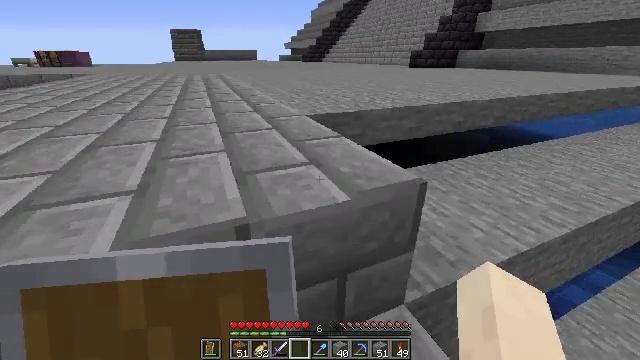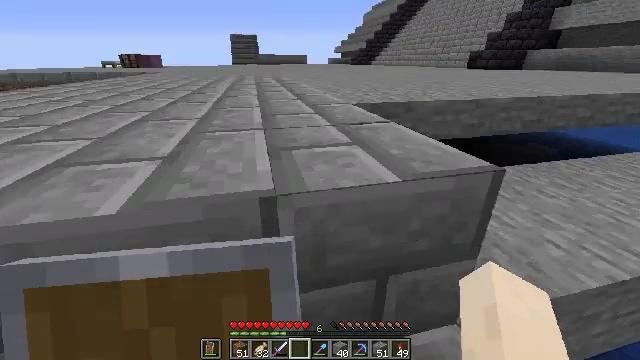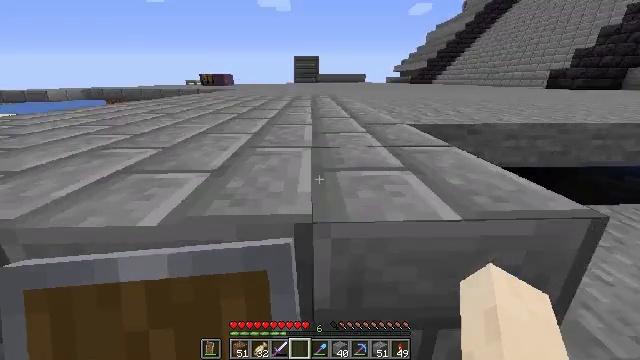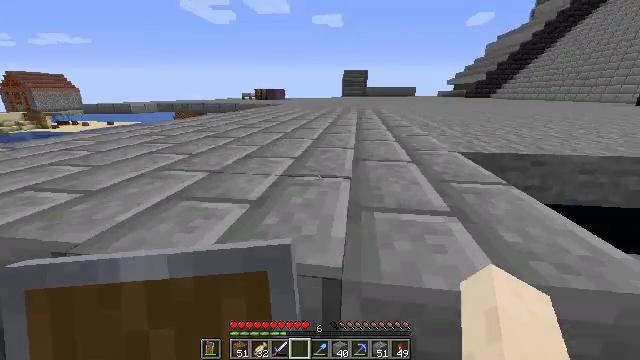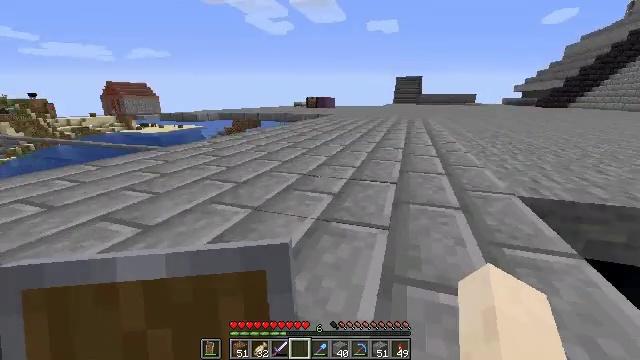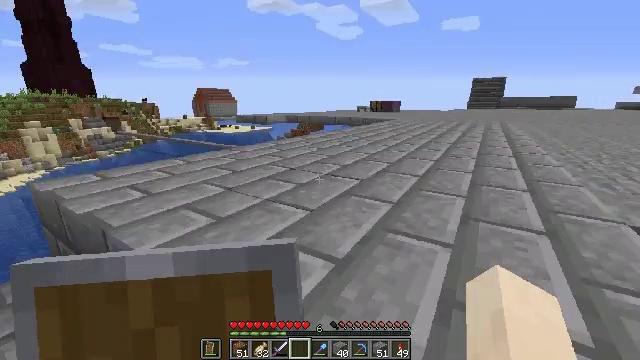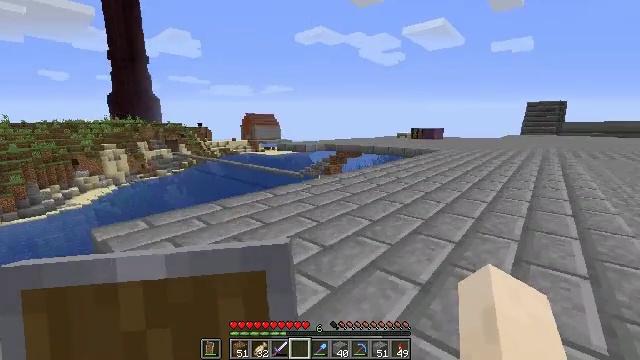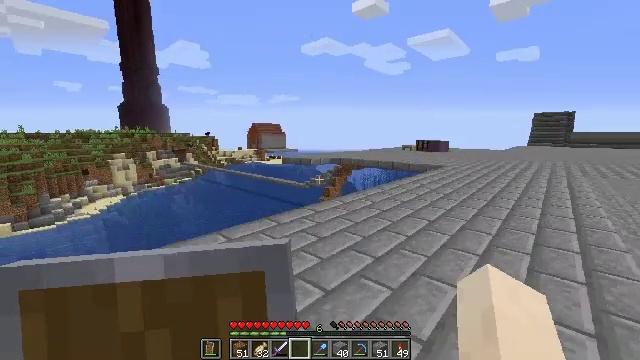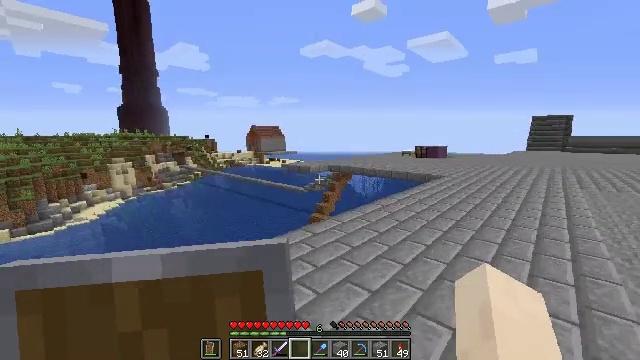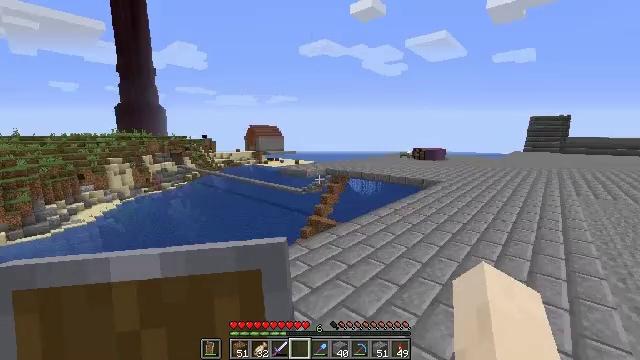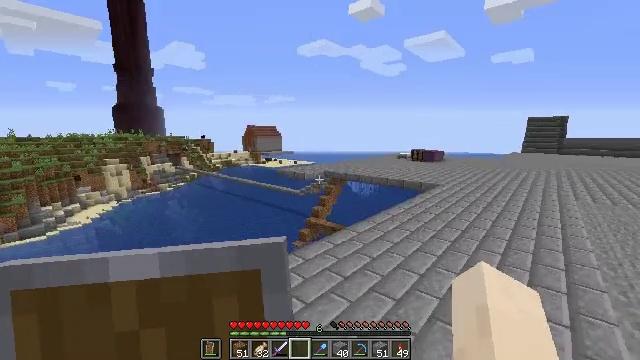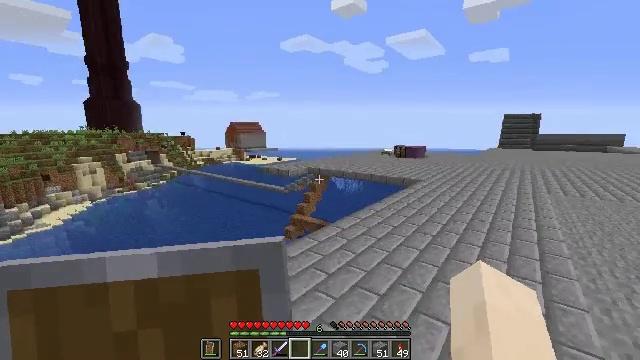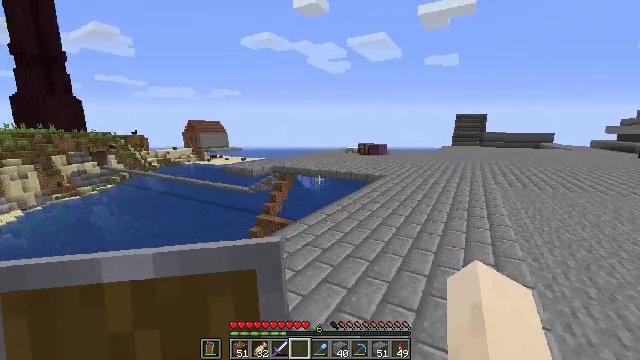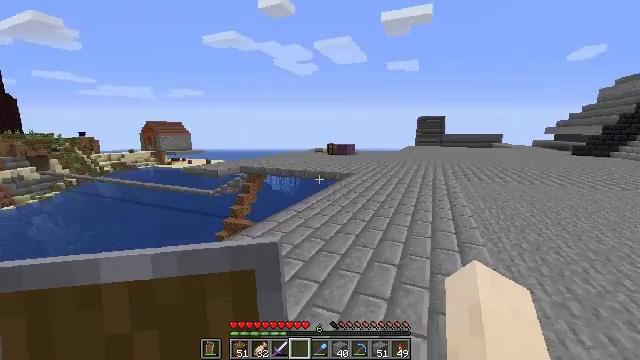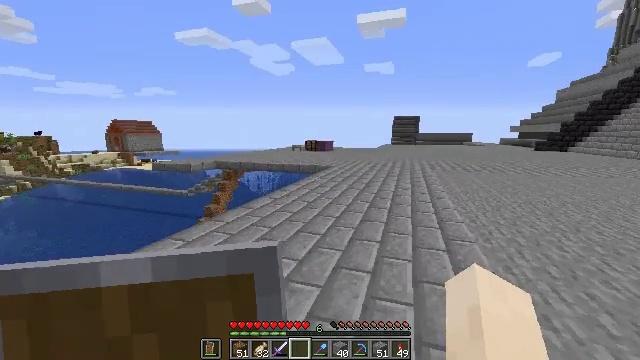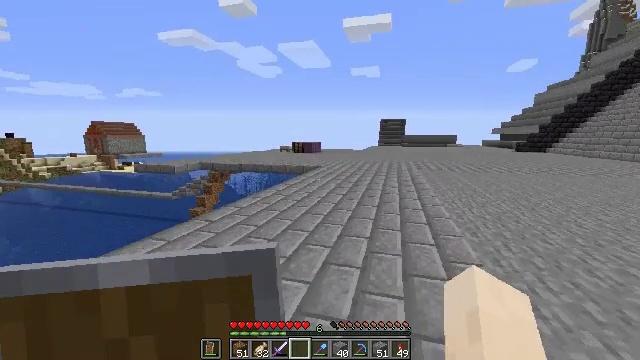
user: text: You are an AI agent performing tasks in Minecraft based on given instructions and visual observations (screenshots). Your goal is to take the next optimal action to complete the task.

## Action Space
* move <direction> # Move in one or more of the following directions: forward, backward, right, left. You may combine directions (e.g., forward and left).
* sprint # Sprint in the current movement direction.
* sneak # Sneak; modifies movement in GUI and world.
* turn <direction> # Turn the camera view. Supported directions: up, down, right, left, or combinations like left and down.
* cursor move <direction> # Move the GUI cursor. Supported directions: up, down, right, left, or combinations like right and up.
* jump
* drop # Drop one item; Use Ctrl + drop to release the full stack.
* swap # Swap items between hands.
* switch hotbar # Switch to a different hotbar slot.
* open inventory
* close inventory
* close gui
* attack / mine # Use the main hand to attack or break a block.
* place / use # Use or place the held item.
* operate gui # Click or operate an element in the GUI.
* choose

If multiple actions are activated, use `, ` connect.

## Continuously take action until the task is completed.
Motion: motion action
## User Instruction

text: Use stones to craft a stone slab at the crafting table.
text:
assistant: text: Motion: move forward, turn left, jump
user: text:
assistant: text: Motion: move forward, turn left and up, jump
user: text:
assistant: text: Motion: move forward, turn left and up, jump
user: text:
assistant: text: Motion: move forward, turn left and up, jump
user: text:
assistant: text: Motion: move forward, turn left, jump
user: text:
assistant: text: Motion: move forward, turn left and up, jump
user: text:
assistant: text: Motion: move forward, turn left and up
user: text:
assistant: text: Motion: move forward
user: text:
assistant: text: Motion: move forward
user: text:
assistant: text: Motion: move forward
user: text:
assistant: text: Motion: move forward, turn right
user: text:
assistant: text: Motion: turn right
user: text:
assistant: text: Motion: turn right
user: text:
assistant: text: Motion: turn right
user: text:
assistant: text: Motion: turn right
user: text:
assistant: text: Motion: no_op
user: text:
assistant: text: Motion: move forward
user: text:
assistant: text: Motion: move forward
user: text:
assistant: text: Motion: move forward
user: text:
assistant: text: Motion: no_op
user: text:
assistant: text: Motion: no_op
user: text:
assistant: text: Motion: move forward
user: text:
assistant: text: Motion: move forward
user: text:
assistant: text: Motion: move forward
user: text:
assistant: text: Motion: move forward
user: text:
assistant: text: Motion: move forward
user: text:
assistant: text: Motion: move forward
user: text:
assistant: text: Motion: move forward
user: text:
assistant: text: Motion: move forward
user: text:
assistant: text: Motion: move forward, jump